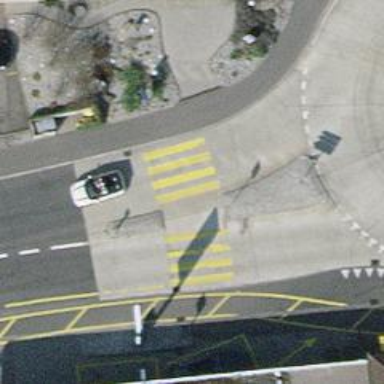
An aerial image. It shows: Marked footway with zebra crossing and crossing island. The surface of the footway is asphalt.